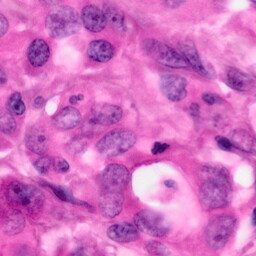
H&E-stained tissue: Pancreatic